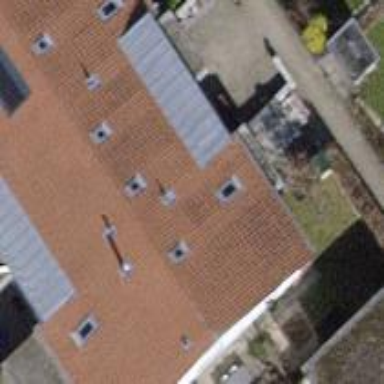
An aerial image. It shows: Terrace building with gabled roof.